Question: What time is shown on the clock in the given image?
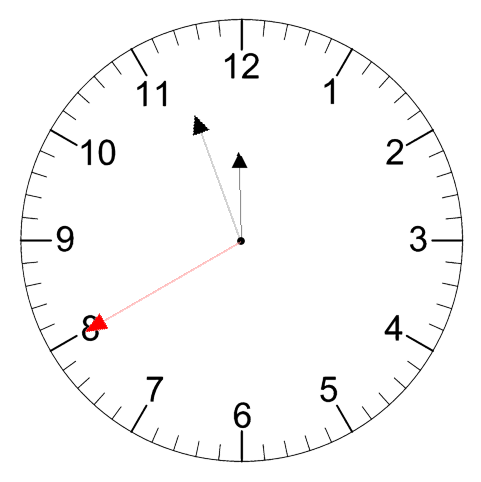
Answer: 11:56:40